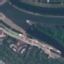
Land use / land cover: River